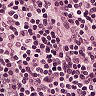
Metastatic tissue present: no